Question: I am trying to find the angle of a triangle I have complete most of the work using this formula

now Problem is that how to find cos inverse in PHP I have the code below to find the cosine inverse
'''
echo acos(42/90);
'''
it returns a float value, not angle.
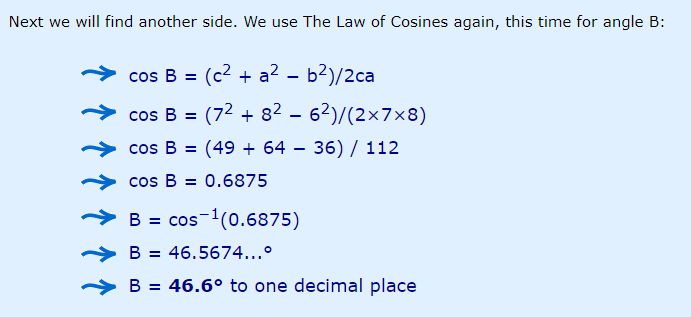
Answer: Trigonometric functions work with radians, not degrees, so you have to calculate
'''
$AngleInDegrees = rad2deg(acos(42/90))
or
$AngleInDegrees = acos(42/90) * 180 / Pi();
'''